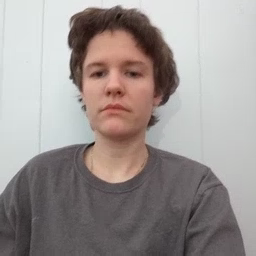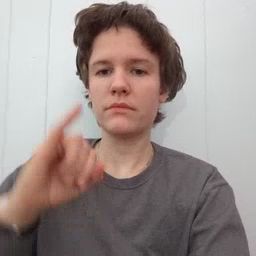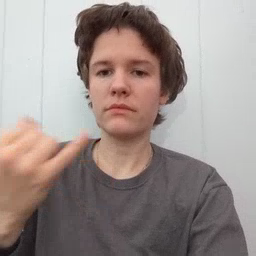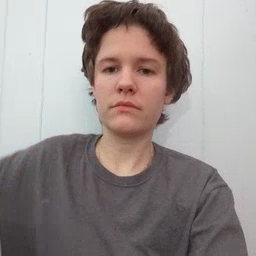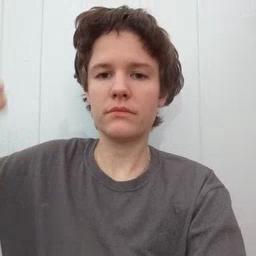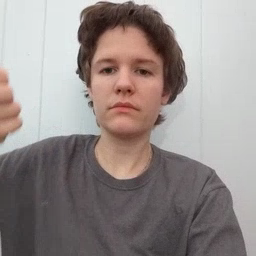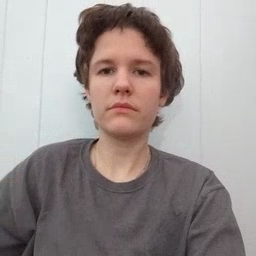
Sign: jeans